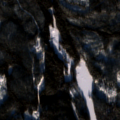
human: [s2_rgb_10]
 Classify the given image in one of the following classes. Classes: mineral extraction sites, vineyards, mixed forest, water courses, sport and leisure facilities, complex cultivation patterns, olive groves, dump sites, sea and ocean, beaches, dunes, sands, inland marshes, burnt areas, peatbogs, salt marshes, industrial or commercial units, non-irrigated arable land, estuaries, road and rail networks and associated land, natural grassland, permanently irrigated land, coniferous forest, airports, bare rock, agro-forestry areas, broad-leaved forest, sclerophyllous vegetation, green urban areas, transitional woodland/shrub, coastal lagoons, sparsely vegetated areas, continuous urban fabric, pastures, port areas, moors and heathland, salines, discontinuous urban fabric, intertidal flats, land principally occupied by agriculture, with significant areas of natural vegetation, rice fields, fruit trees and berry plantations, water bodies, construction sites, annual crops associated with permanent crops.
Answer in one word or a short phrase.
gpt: coniferous forest, water bodies